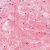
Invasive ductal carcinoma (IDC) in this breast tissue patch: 0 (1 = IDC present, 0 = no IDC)